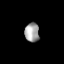
Tissue: lung
Cell type: Epithelial cells
Senescence score: 0.1725
Nuclear area (px): 276
Mean DAPI intensity: 160.906